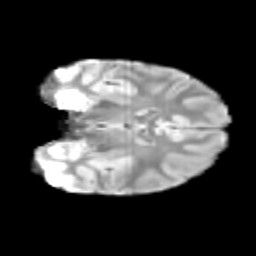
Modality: T2w
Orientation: coronal
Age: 9
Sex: male
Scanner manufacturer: siemens
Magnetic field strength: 3 T
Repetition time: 3.8 s
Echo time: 0.07 s